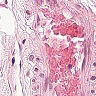
Metastatic tissue present: no